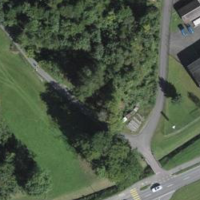
EUNIS habitat code: 24
Species observed at this site:
Fraxinus excelsior